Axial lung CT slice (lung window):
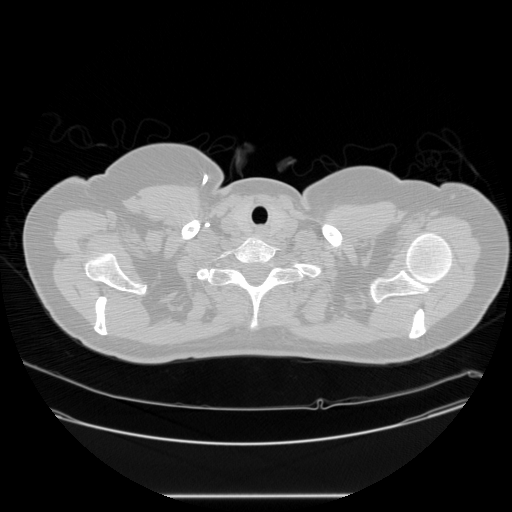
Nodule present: no